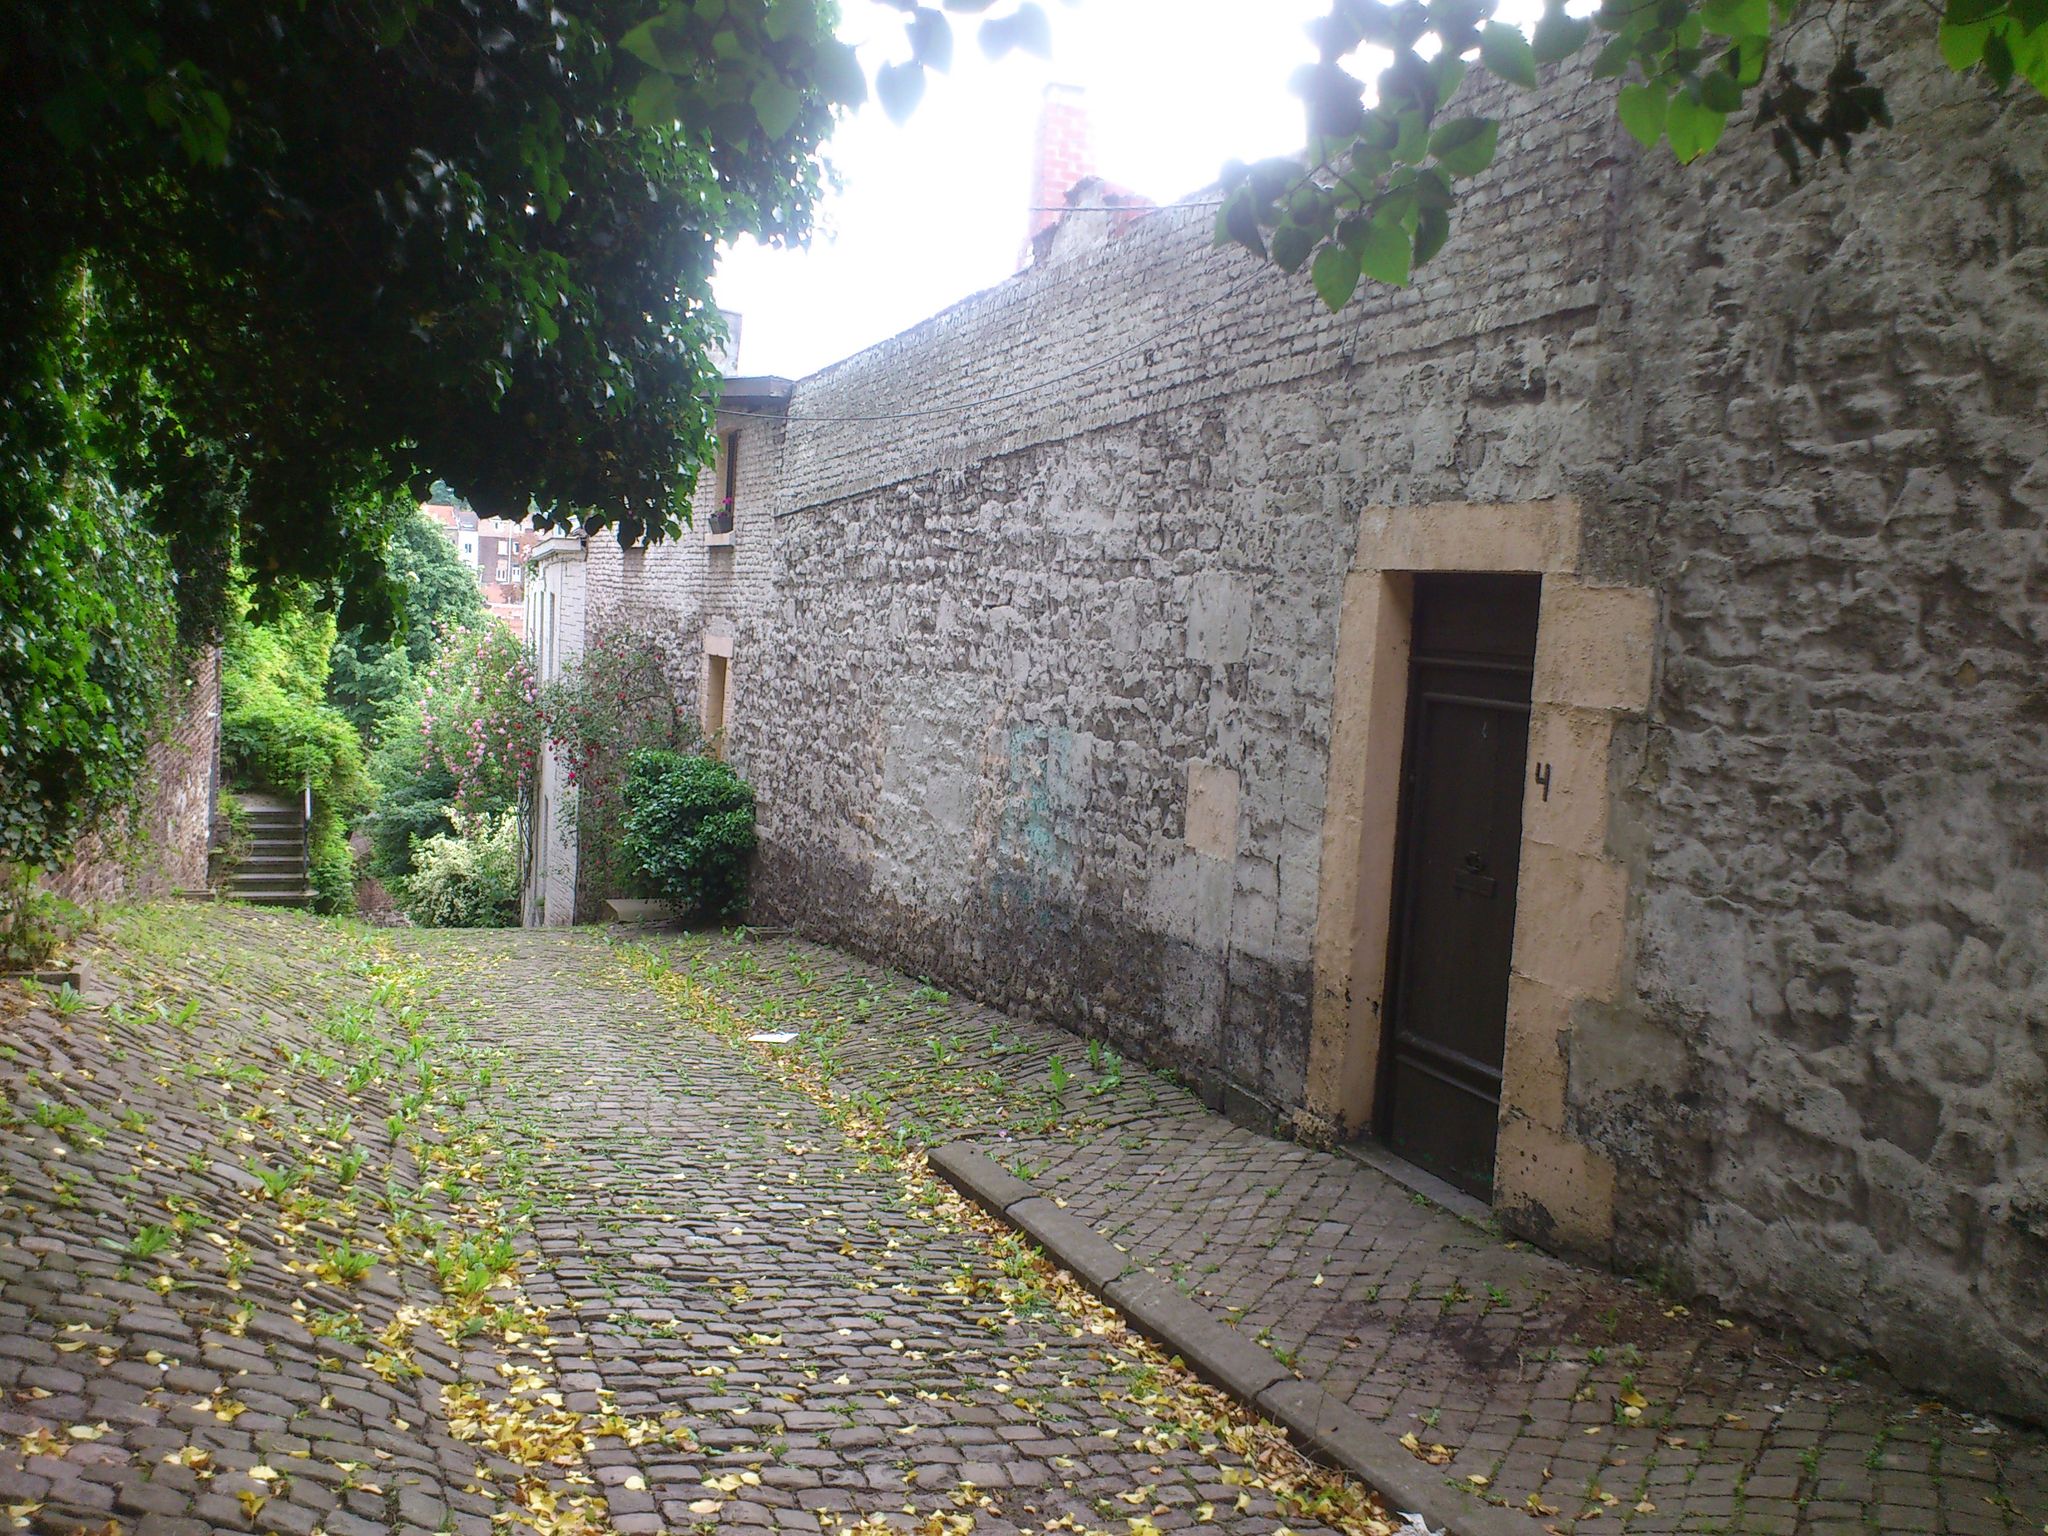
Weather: clear
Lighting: day
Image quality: slightly poor
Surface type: walking surface
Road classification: steps, service
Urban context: urban centre
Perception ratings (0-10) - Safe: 5.49, Lively: 2.12, Beautiful: 6.54, Boring: 8.77, Depressing: 3.23, Wealthy: 3.6